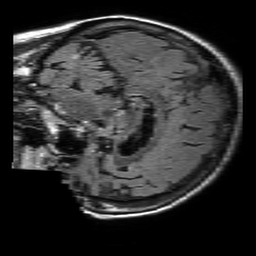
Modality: FLAIR
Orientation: sagittal
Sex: female
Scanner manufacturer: philips
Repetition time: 11 s
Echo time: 0.125 s